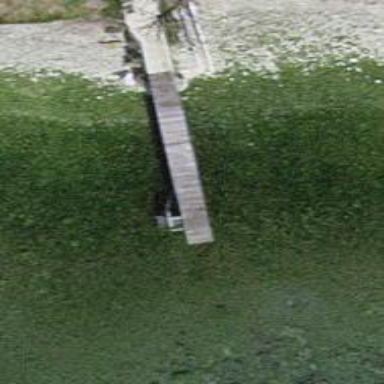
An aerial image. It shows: Man-made pier.